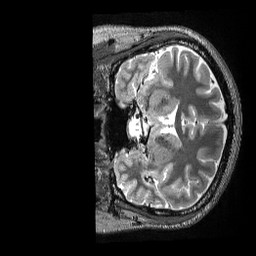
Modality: T2w
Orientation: coronal
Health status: healthy
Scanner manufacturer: siemens
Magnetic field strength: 3 T
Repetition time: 3.2 s
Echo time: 0.565 s